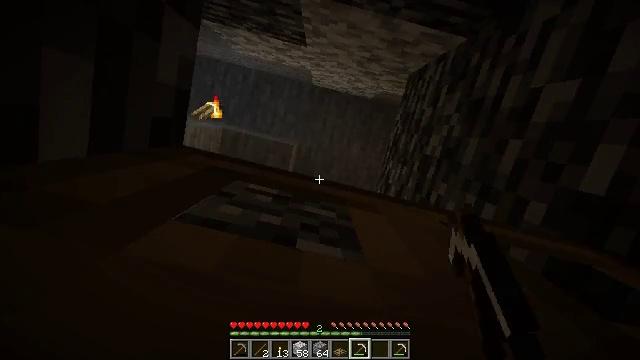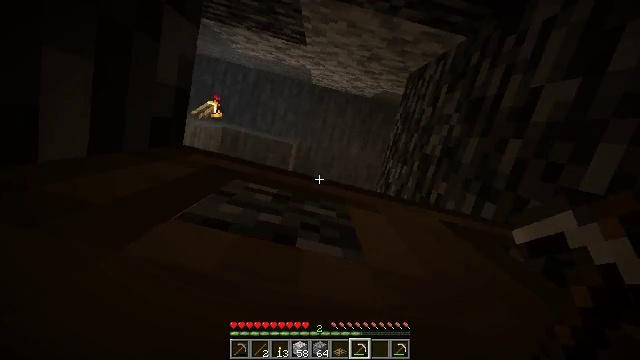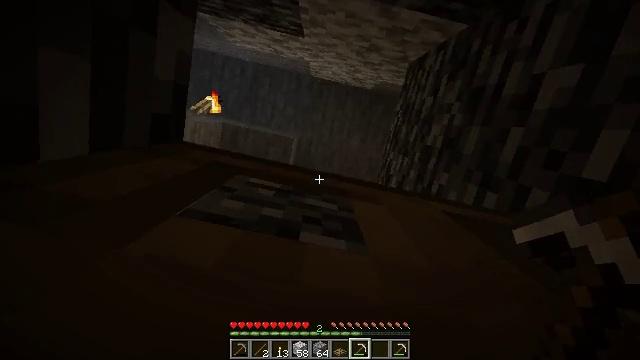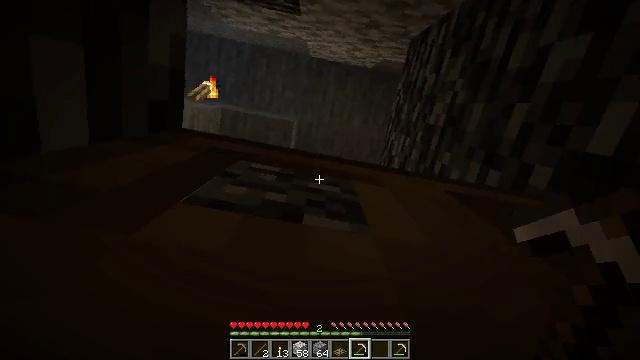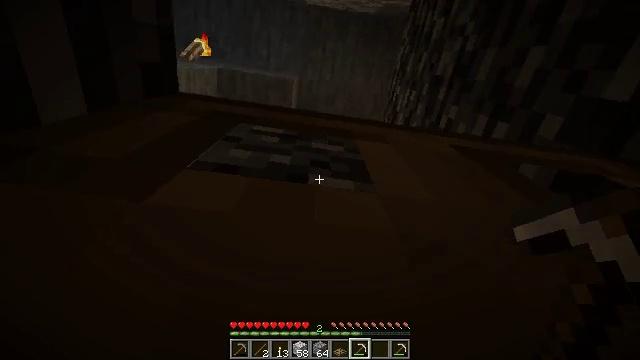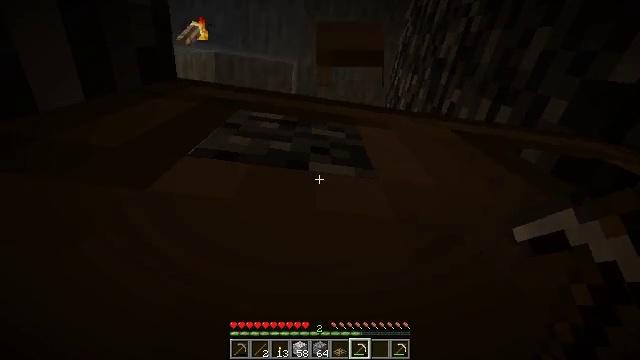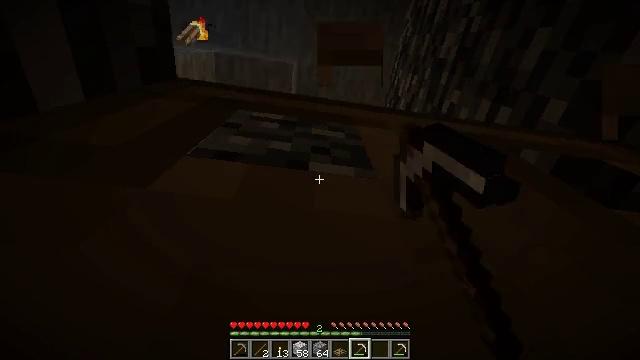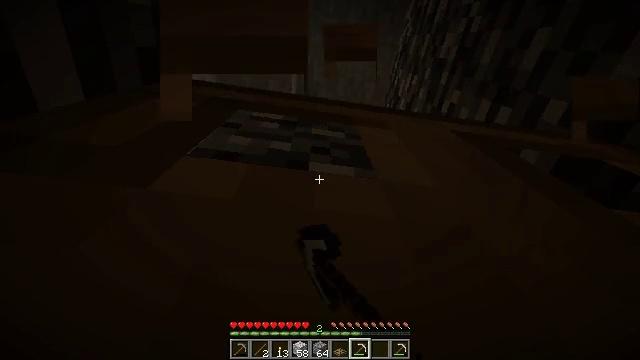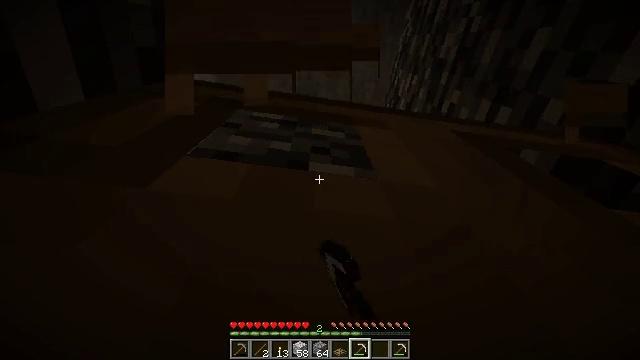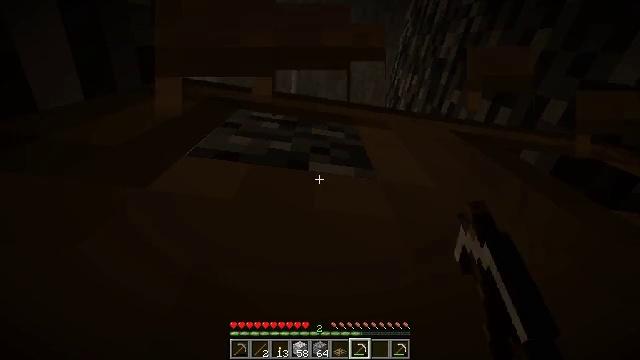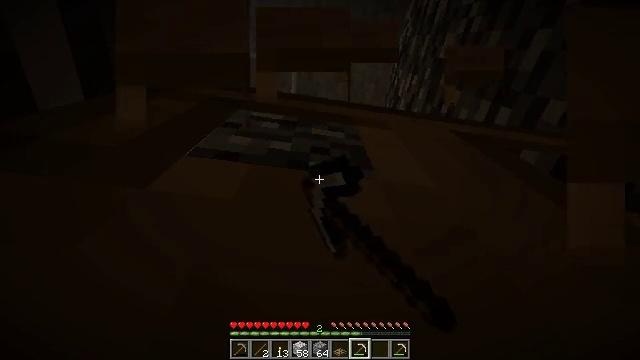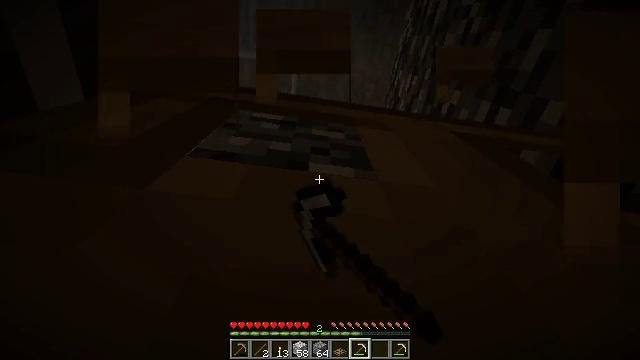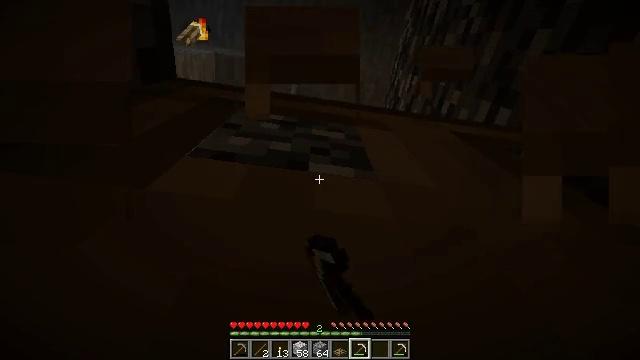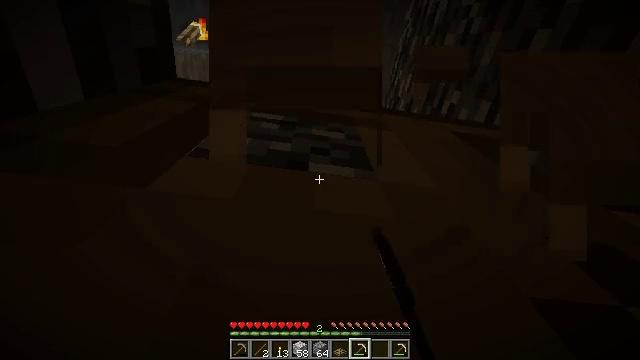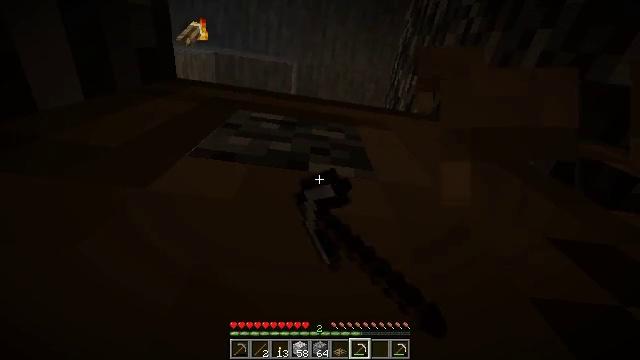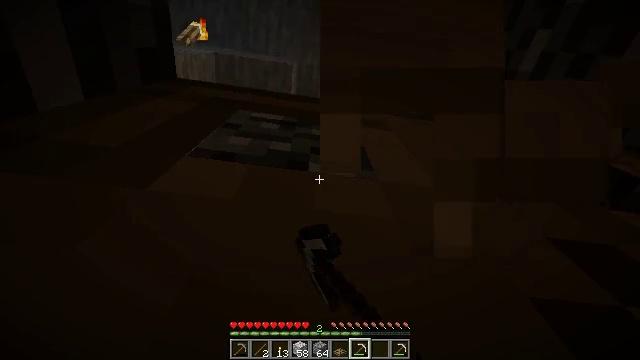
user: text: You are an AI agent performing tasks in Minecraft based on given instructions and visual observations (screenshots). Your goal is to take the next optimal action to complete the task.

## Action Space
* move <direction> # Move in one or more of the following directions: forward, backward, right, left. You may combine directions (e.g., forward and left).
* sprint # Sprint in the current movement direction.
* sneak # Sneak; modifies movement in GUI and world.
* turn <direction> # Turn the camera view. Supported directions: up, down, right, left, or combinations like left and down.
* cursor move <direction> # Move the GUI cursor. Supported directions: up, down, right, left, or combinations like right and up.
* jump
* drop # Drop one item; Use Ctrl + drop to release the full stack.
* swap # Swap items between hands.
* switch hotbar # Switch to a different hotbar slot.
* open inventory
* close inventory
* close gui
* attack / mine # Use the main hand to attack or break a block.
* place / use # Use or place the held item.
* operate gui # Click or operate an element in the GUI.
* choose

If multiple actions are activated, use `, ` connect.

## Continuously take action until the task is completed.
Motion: motion action
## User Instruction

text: Attack the oak trapdoor to recycle it.
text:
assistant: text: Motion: no_op
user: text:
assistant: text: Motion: turn left and down
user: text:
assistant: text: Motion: turn left and down
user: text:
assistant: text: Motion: turn left and down
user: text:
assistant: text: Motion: turn down, attack / mine
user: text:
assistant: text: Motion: attack / mine
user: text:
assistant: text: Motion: attack / mine
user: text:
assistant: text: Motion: attack / mine
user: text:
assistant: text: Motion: attack / mine
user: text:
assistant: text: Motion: attack / mine
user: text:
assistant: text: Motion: attack / mine
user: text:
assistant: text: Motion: attack / mine
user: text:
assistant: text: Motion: attack / mine
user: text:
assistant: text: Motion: attack / mine
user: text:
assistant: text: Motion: attack / mine
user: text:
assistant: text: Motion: attack / mine
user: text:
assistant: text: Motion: attack / mine
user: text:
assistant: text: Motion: attack / mine
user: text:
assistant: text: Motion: attack / mine
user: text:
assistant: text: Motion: attack / mine
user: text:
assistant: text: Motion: attack / mine
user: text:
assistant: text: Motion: attack / mine
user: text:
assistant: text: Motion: attack / mine
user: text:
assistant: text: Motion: attack / mine
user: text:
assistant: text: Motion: attack / mine
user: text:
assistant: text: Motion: attack / mine
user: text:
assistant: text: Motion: attack / mine
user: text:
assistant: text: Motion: attack / mine
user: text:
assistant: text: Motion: attack / mine
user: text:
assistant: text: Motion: attack / mine